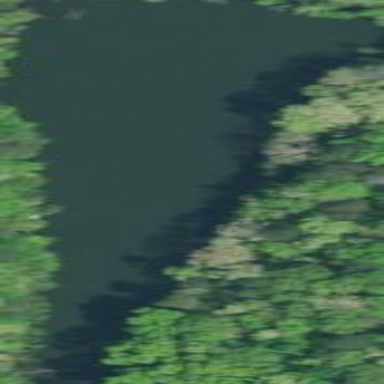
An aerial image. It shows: Peaceful pond surrounded by nature.